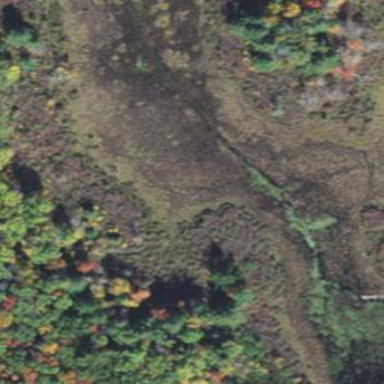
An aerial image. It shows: Marsh wetland.